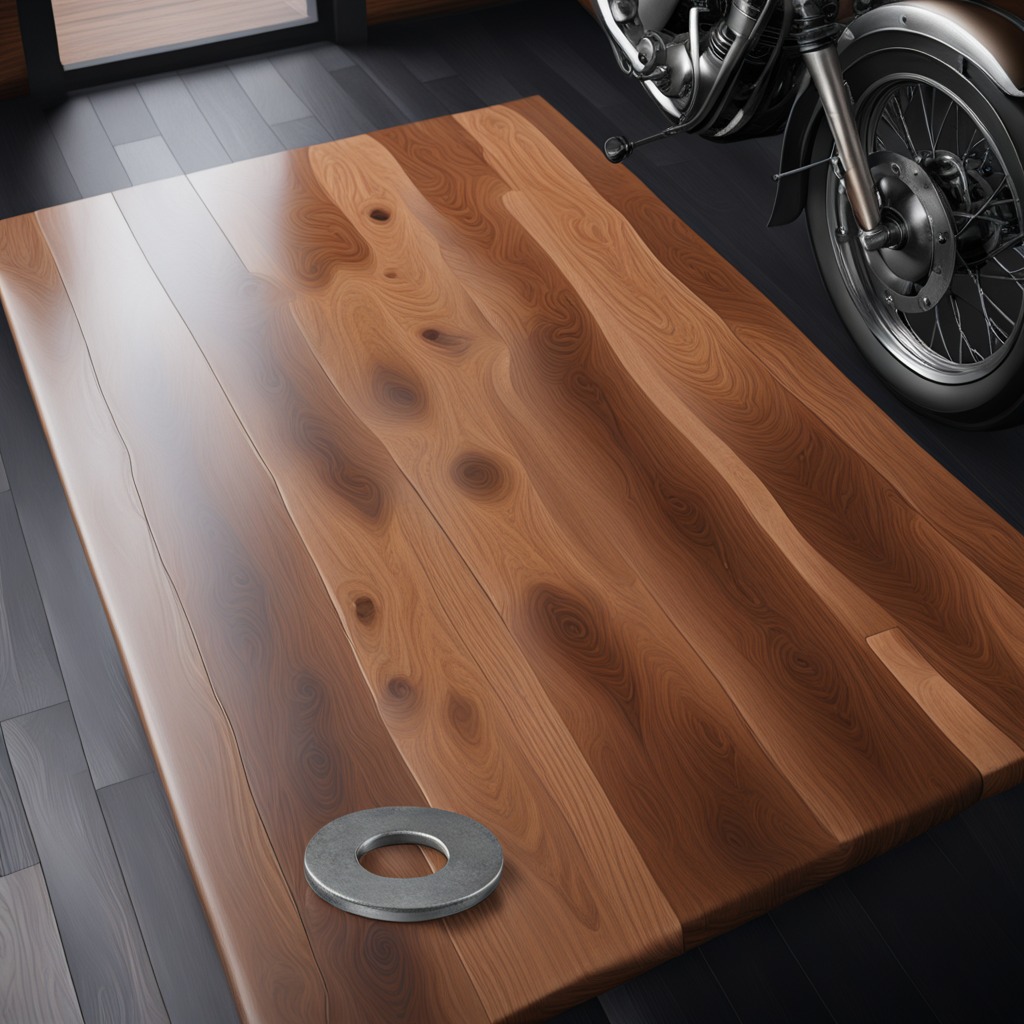
A flat metal washer lies on the oil-spilled wooden table in a vintage motorcycle garage.